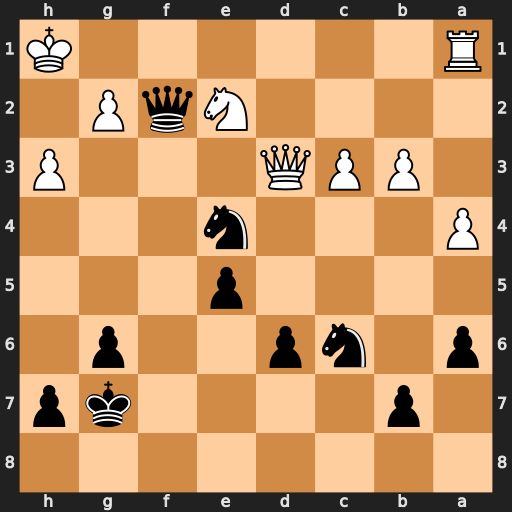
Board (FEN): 8/1p4kp/p1np2p1/4p3/P3n3/1PPQ3P/4NqP1/R6K
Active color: b
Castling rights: -
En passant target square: -
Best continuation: Qxe2 Qxe2 Ng3+ Kh2 Nxe2